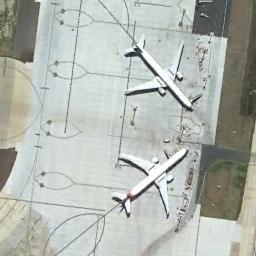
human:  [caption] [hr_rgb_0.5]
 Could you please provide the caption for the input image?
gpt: Two airplanes are parked on the runway .

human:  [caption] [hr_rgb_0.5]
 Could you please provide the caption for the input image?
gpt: Two aircraft were parked on the white ground .

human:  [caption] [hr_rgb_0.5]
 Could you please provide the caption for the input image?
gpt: Two airplanes of same size were on the airport .

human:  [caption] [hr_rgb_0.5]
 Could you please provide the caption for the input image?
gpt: Two planes parked in different directions on the airport and the lawn beside .

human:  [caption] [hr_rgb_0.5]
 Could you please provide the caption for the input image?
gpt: Two planes of the same size were marked on the ground next to the grass .